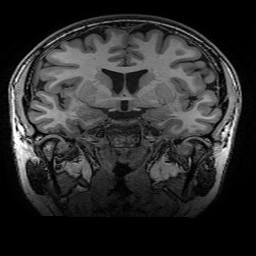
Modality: T1w
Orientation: sagittal
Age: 19
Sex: female
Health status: healthy
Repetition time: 2.53 s
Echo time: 0.0034 s